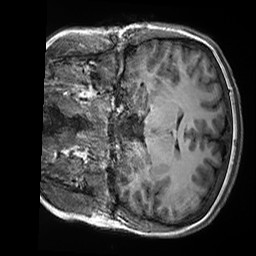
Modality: T1w
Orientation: coronal
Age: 24
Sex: female
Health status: healthy
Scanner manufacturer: siemens
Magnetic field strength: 3 T
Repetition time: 2.5 s
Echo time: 0.00299 s